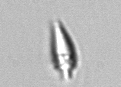
Label: Oxytoxum